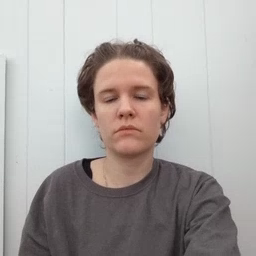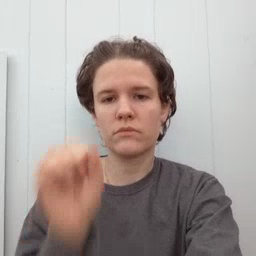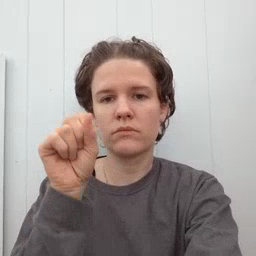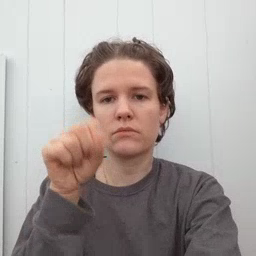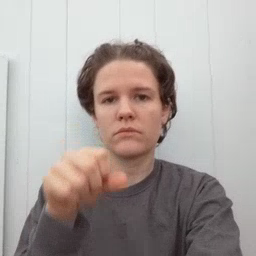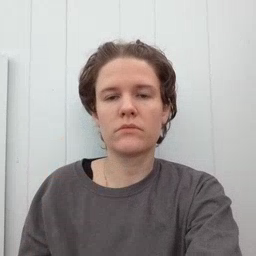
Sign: carrot